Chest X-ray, AP view. Patient: 46 years old, sex M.
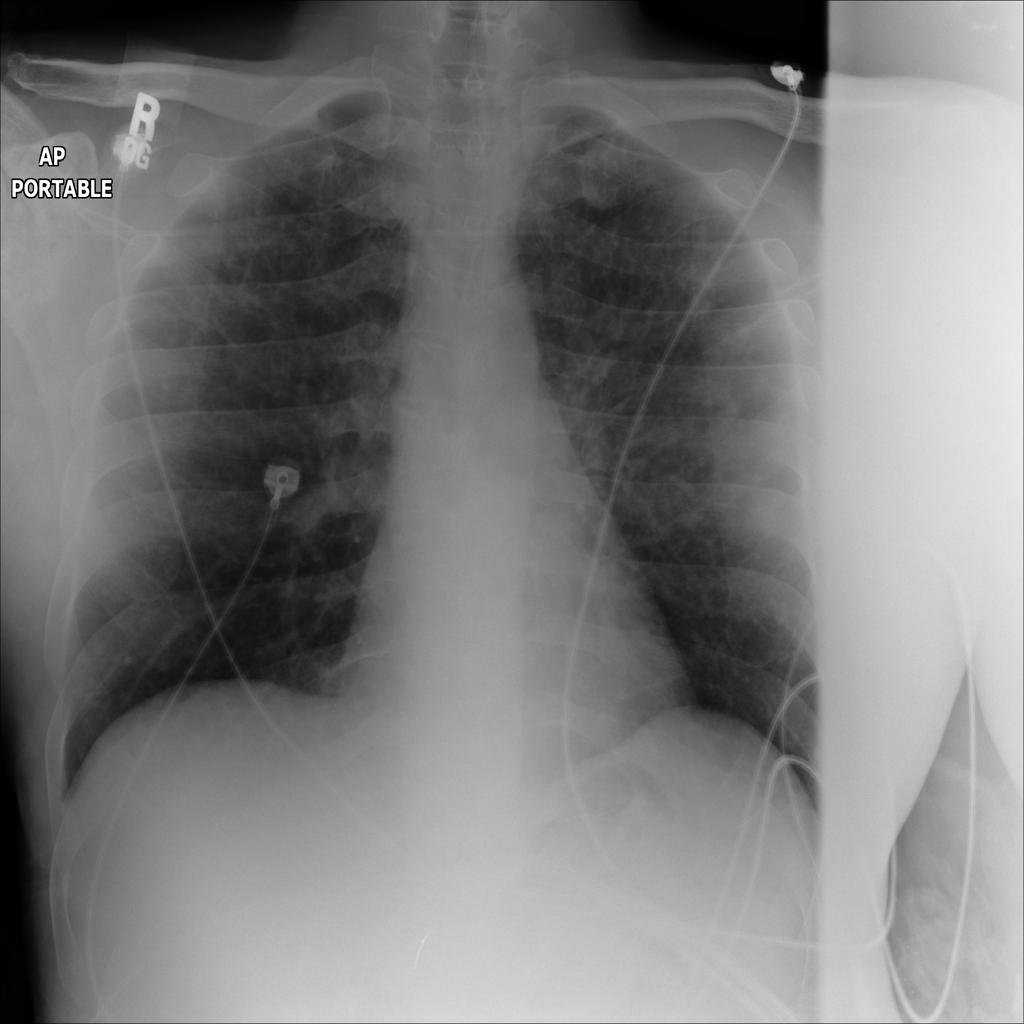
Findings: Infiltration